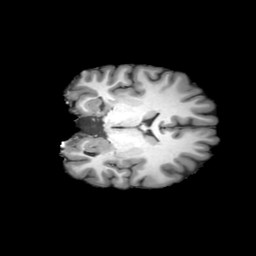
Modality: T1w
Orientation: coronal